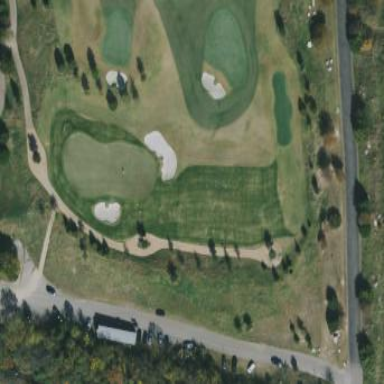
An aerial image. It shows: Grassy area designated as golf fairway.